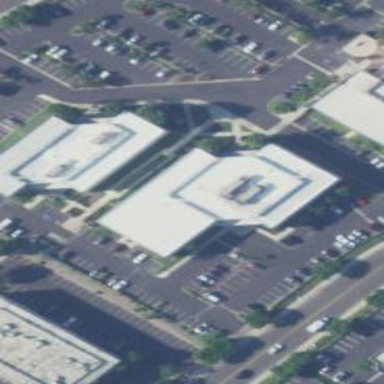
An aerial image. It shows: Commercial building.